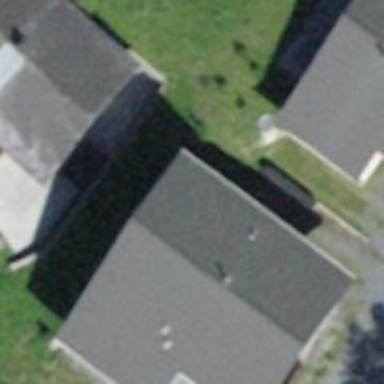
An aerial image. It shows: Detached building.